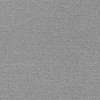
Atmospheric dust classification: dusty